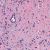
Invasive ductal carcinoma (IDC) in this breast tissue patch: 0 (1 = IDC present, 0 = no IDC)